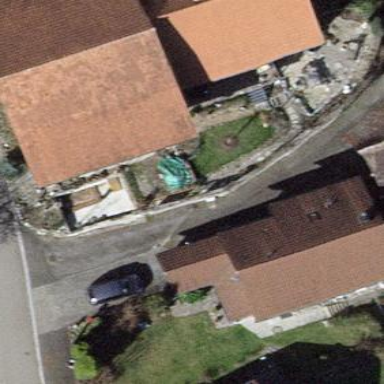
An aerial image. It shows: Detached building with gabled roof.